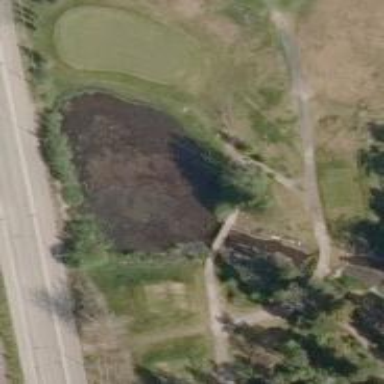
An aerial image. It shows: Path for both road and golf.